Question: Following example code from <URL> is currently running under morbo at 'http://62.113.243.155/'
'''
use Mojolicious::Lite;
# Simple plain text response
get '/' => {text => 'I ♥️ Mojolicious!'};
# Route associating "/time" with template in DATA section
get '/time' => 'clock';
# RESTful web service with JSON and text representation
get '/list/:offset' => sub {
my $self = shift;
my $numbers = [0 .. $self->param('offset')];
$self->respond_to(
json => {json => $numbers},
txt => {text => join(',', @$numbers)}
);
};
# Scrape information from remote sites
post '/title' => sub {
my $self = shift;
my $url = $self->param('url') || 'http://mojolicio.us';
$self->render(
text => $self->ua->get($url)->res->dom->at('title')->text);
};
# WebSocket echo service
websocket '/echo' => sub {
my $self = shift;
$self->on(message => sub {
my ($self, $msg) = @_;
$self->send("echo: $msg");
});
};
app->start;
__DATA__
@@ clock.html.ep
% use Time::Piece;
% my $now = localtime;
The time is <%= $now->hms %>
'''
But the routes aren't working as expected:

Could anyone maybe tell me, which stupid mistake I'm doing here?
Debug output:
'''
[Wed Dec 4 10:34:26 2013] [debug] GET "/".
[Wed Dec 4 10:34:26 2013] [debug] 200 OK (0.000559s, 1788.909/s).
[Wed Dec 4 10:34:37 2013] [debug] GET "/time".
[Wed Dec 4 10:34:37 2013] [debug] Template "clock.html.ep" not found.
[Wed Dec 4 10:34:37 2013] [debug] Template "not_found.development.html.ep" not found.
'''
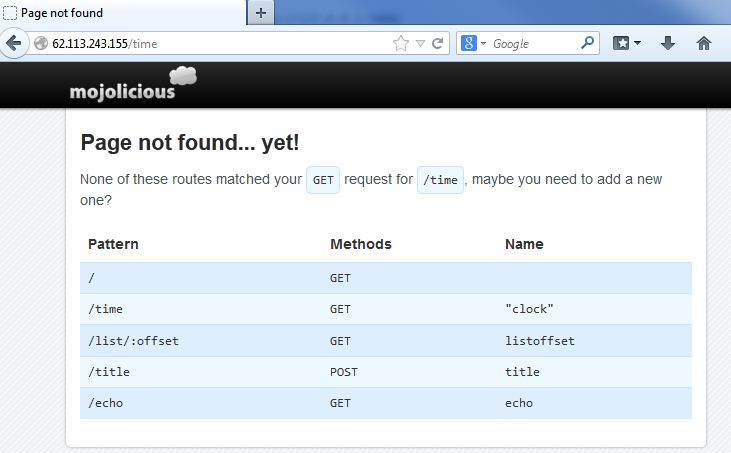
Answer: Ok, thanks to irc.perl.org; #mojo I found now the reason: leading whitespaces caused, that the template couldn't been found, after removing them, it now works! Case closed!